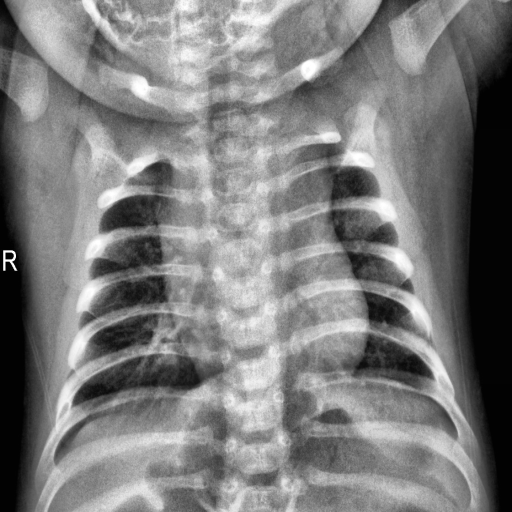
Finding: NORMAL